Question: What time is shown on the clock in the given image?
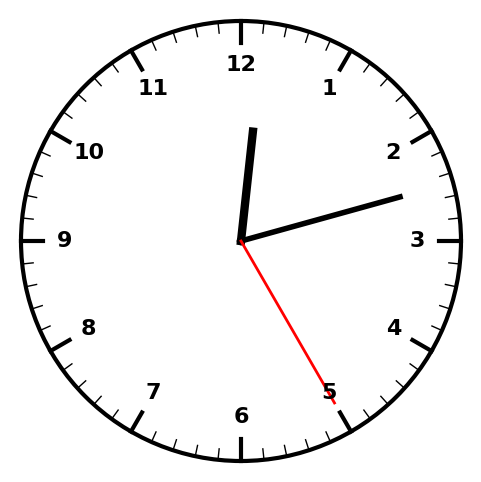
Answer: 12:12:25